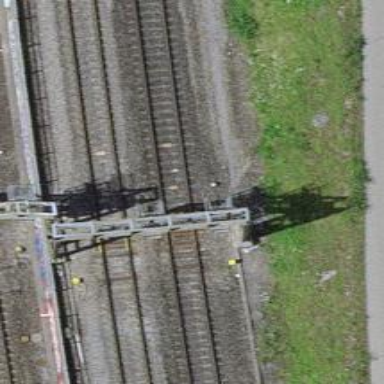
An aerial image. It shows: Railway signal.